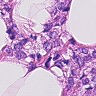
Metastatic tissue present: yes